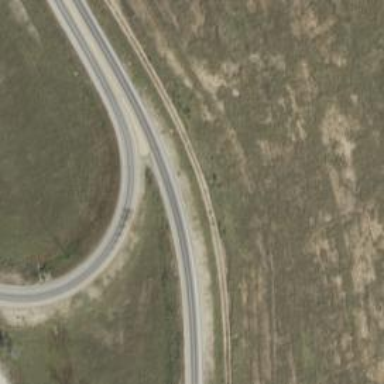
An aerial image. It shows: Motorway link.